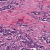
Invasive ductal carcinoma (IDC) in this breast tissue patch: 1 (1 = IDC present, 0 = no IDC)